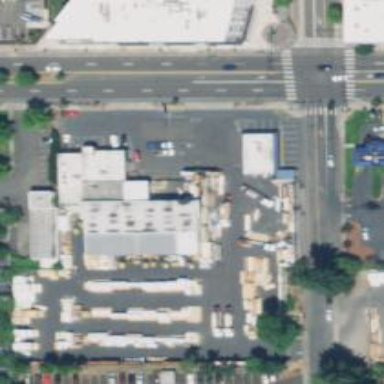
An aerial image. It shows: Building with trade shop.